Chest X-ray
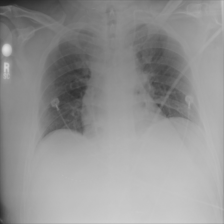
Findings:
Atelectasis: negative
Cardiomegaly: negative
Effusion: negative
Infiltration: negative
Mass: negative
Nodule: negative
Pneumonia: negative
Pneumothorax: negative
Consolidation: negative
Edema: negative
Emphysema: negative
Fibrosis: negative
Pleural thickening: negative
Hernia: negative